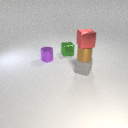
small gray rubber cube in front of small green metal cube